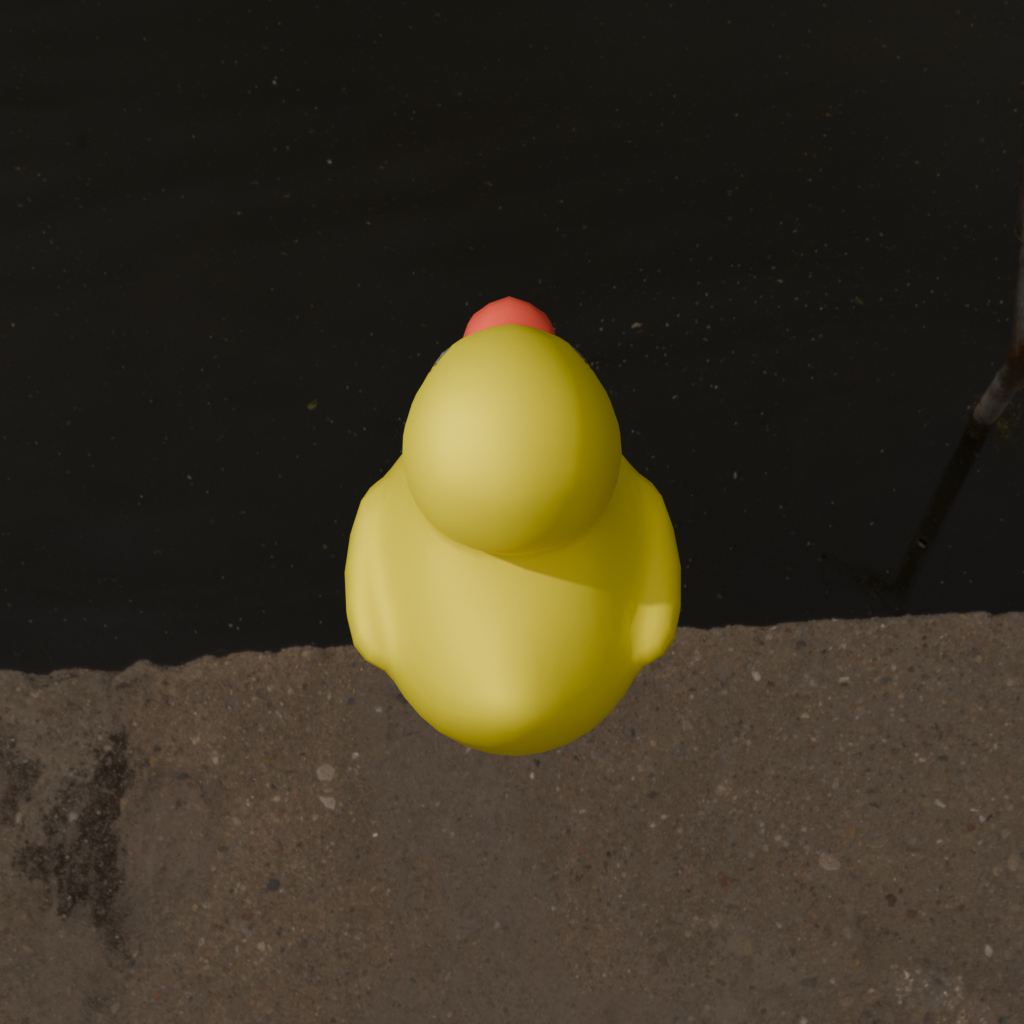
an image of a yellow rubber duck seen from <back_top> in a lakeside with a cloudy sky surrounded by greenery and dirt paths.